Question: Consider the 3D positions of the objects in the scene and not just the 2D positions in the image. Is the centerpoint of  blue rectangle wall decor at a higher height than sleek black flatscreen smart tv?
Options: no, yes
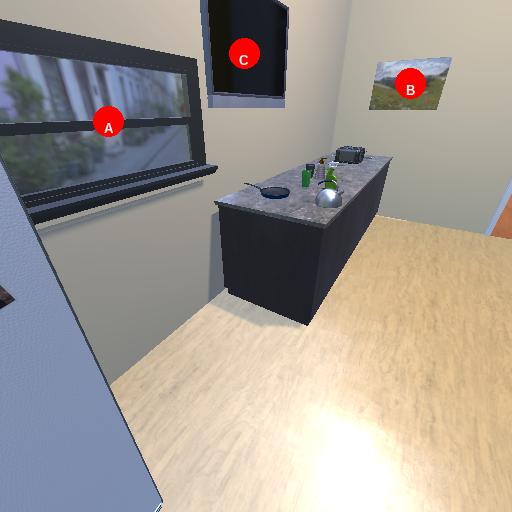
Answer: no